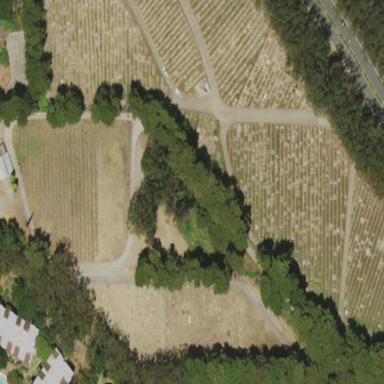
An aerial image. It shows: Cemetery.